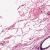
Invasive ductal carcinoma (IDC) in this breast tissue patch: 0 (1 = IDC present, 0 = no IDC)